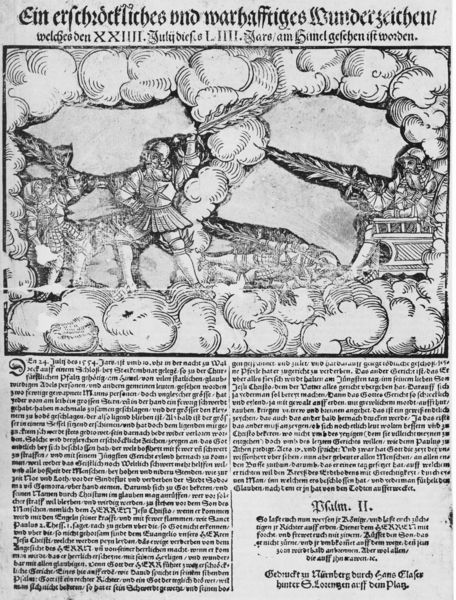
Titel: Ein erschröckliches vnd warhafftiges Wunderzeichen
Künstler: Virgil Solis
Standort: Zürich.
Institution: Wickiana
Schlagwörter: feder, himmel, kampf, mann, weiß, wolken, menschen, sitzen, bewegung, grau, männer, schwarz, szene, wolke, ornament, bibel, rahmen, stehen, bild, portrait, rauch, figur, gotik, engel, holzschnitt, schrift, papier, grafik, graphik, spalten, dampf, krieg, schlacht, könig, thron, zahlen, deutsch, palmwedel, gestalt, flamme, buch, flammen, zweig, druck, druckgraphik, schraffur, radierung, stich, titel, seite, illustration, schwert, schwerter, text, zeitung, soldat, überschrift, worte, helm, herrscher, ritter, armee, darstellung, kämpfen, rüstung, buchdruck, apokalypse, mittelalter, krieger, zeilen, kupferstich, szenen, kreisen, flugblatt, kapitel, baltt, schwrzweiß, nachricht, flugschrift, majuskel, psalm, wunderzeichen, römische ziffern, bildfeld, nostradamus, flammenschwert, ritte, 3, psalme, +ritter, pfalm, beschrifunt, rüstiung